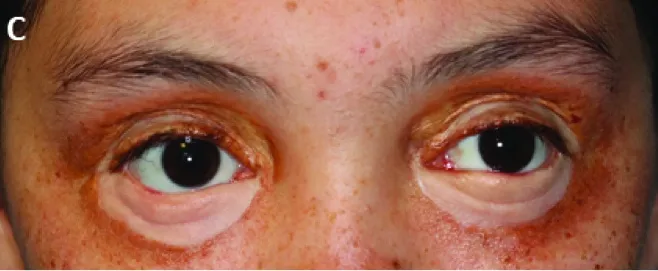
(C) Postoperative month three after CO laser resurfacing.
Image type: medical_photograph (other_medical_photograph)